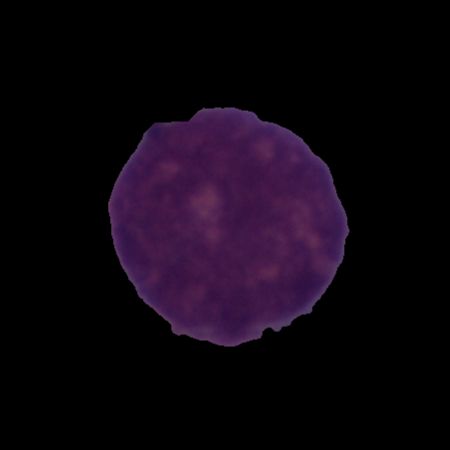
Label: cancer